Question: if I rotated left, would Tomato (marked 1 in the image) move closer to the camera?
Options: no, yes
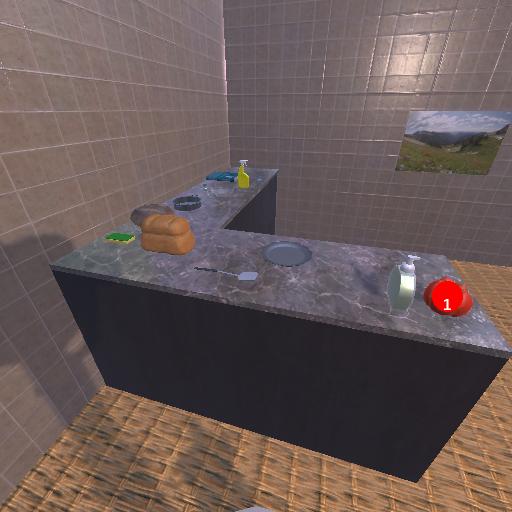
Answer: no